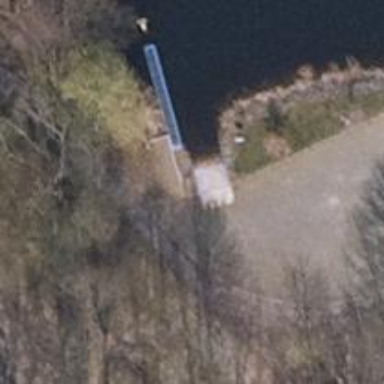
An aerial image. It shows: Slipway on concrete surface in leisure land.